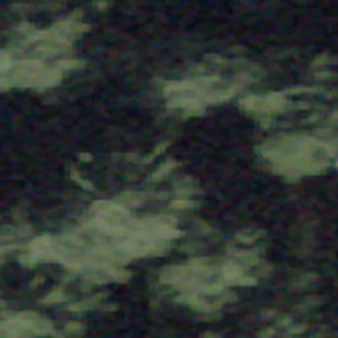
Label: other